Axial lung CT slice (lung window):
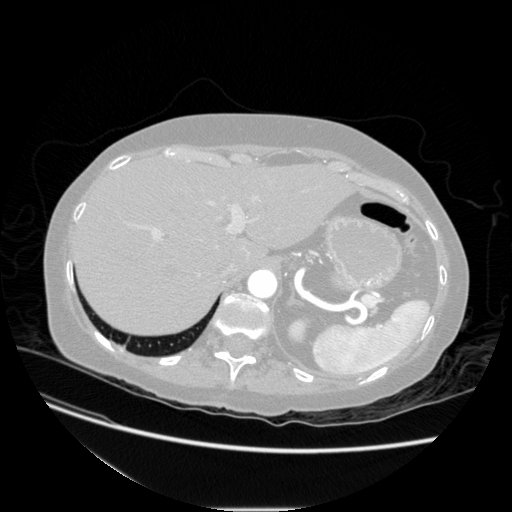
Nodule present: no